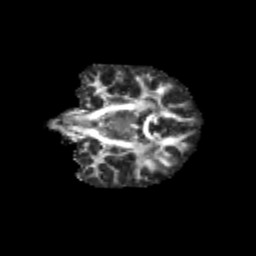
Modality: FA
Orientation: coronal
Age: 11
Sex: female
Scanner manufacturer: siemens
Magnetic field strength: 3 T
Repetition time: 3.8 s
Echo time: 0.07 s